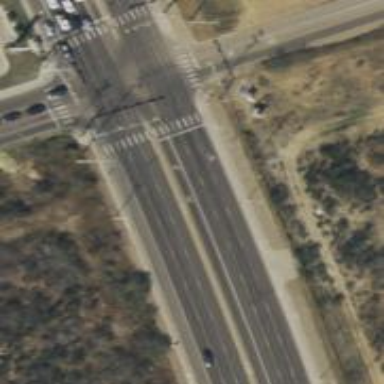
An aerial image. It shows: This image shows trunk highway that functions as expressway.